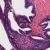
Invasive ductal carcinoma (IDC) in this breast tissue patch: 0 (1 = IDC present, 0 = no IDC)